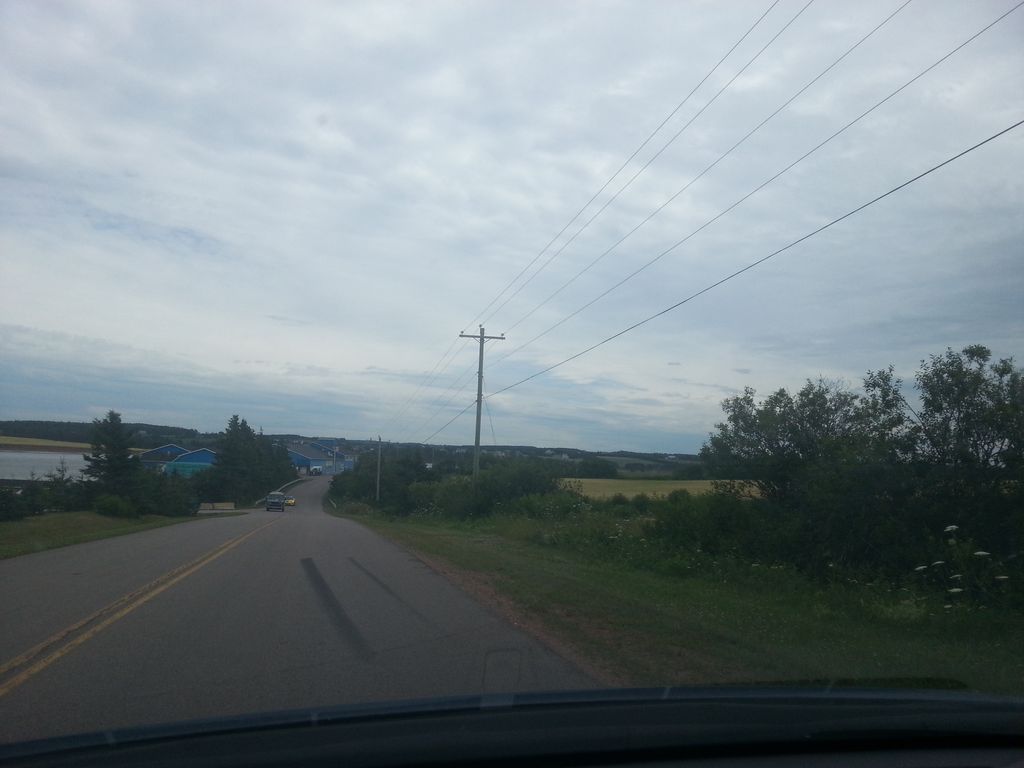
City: charlottetown